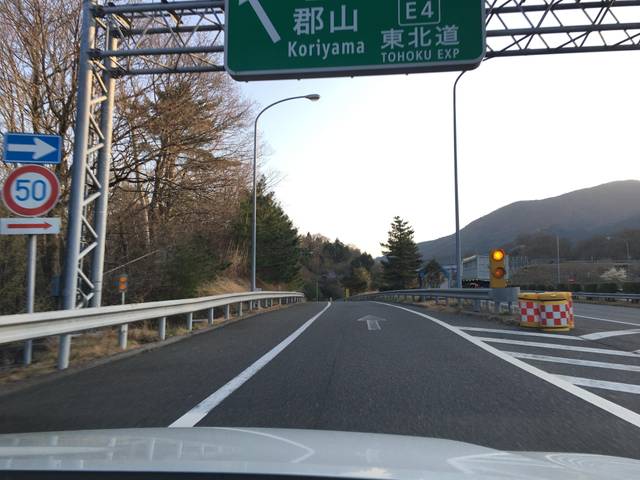
Region: Japan
Coordinates: 37.04, 140.819